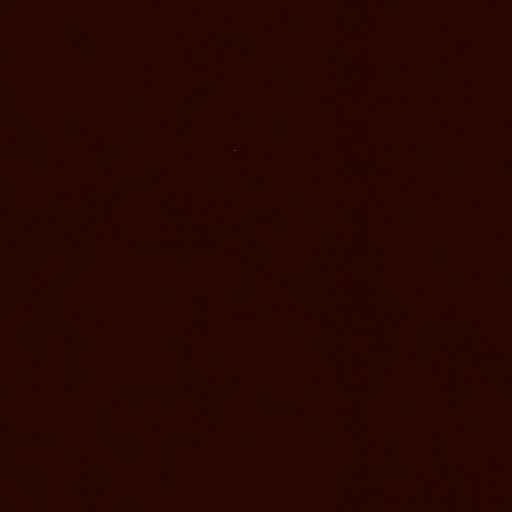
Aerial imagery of island in Alaska named Box Island containing only unknown